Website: home-depot
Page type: account-selection
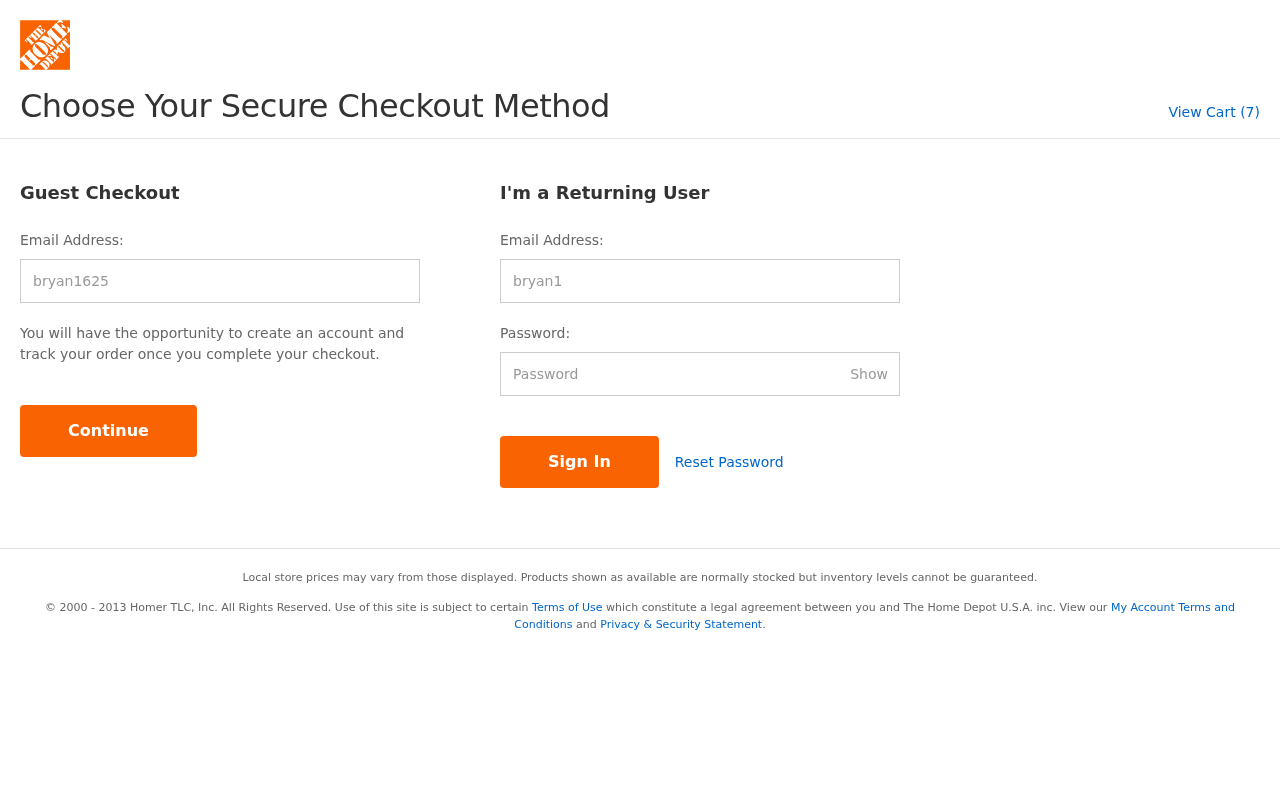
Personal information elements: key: PII_LOGIN_USERNAME
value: bryan1625
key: PII_LOGIN_USERNAME2
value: bryan1625
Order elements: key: ORDER_NUM_ITEMS
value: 7